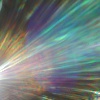
Label: sunburn